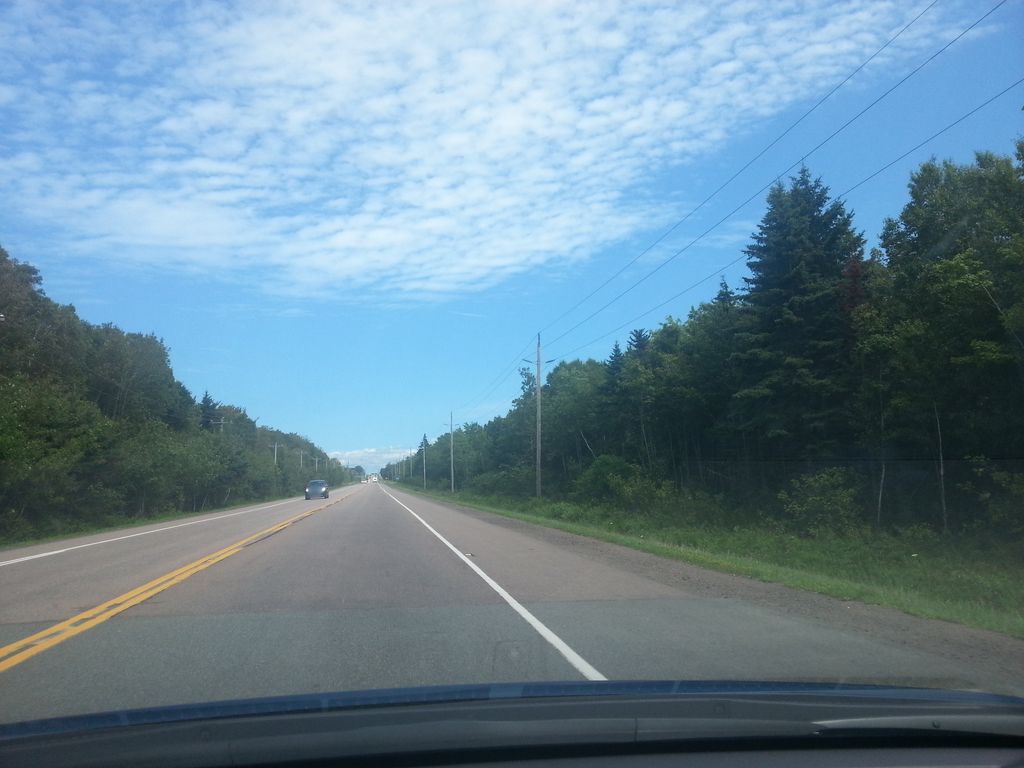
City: charlottetown